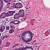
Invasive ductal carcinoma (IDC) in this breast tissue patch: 0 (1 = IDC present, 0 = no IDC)